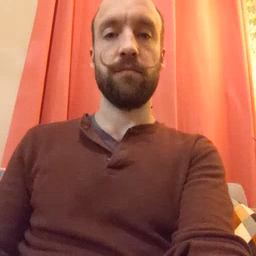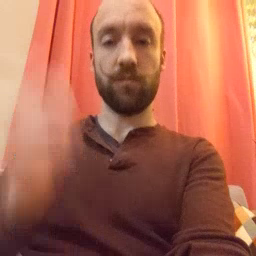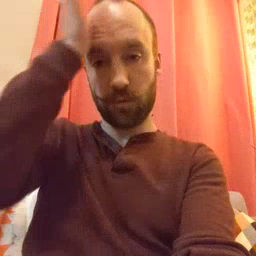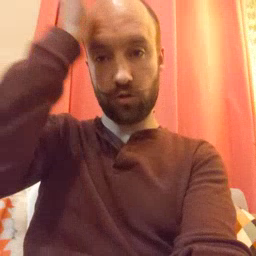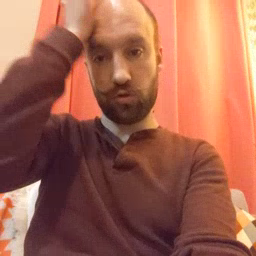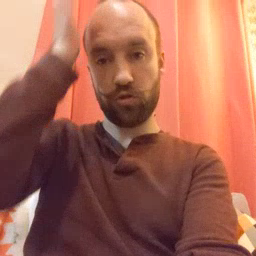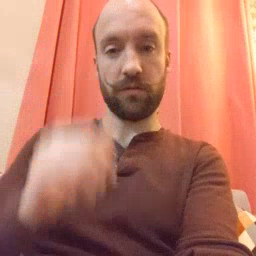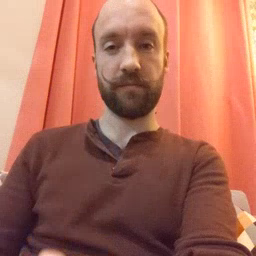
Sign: garbage